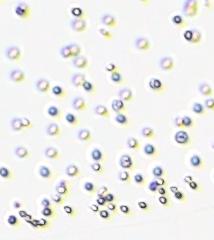
Label: Phaeocystis